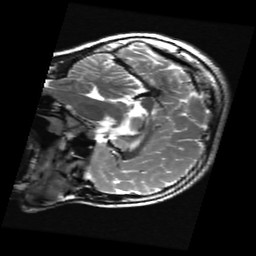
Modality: T2w
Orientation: sagittal
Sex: female
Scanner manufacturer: ge
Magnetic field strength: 3 T
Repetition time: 5 s
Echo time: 0.1019 s